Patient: sex M, age 69
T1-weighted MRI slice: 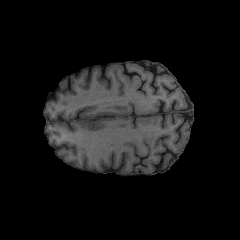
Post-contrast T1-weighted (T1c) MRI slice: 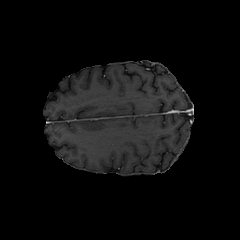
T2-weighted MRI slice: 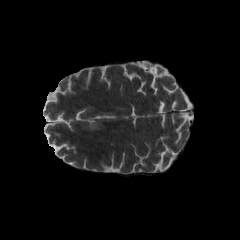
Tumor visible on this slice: no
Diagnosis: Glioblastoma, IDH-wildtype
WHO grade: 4